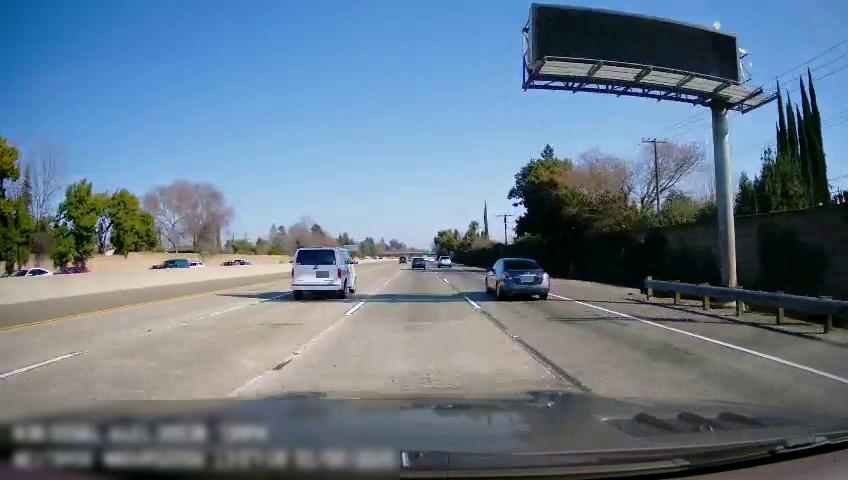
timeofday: Day
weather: Sunny
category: Drivable Space
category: Vehicles | Van
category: Vehicles | Car
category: Vehicles | Car
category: Vehicles | Car
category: Vehicles | Car
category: Vehicles | SUV
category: Vehicles | SUV
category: Lanes | Current Lane
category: Lanes | Alternate Lane
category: Lanes | Alternate Lane
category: Lanes | Alternate Lane
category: Lanes | Alternate Lane
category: Lanes | Alternate Lane